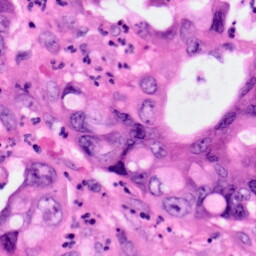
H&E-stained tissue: Pancreatic